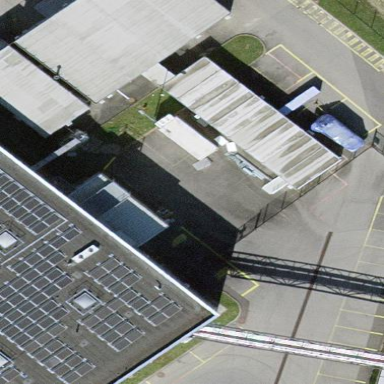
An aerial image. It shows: Industrial building.